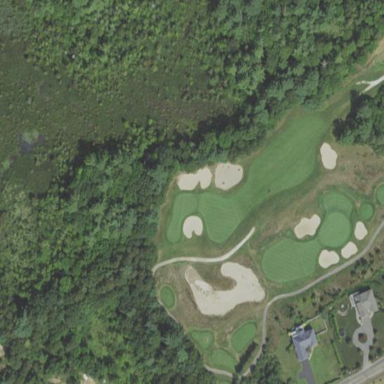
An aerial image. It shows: Grassy area designated as golf fairway.